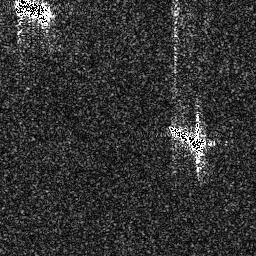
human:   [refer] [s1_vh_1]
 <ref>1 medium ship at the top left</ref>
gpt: <box>[[5, 0, 20, 10, 0]]</box>